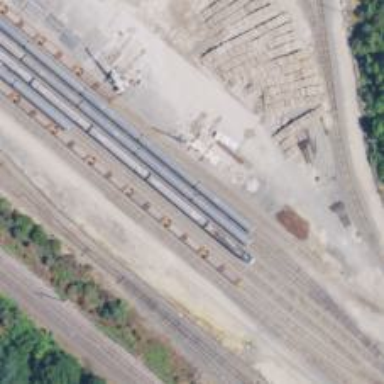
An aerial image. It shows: Railway yard in service.